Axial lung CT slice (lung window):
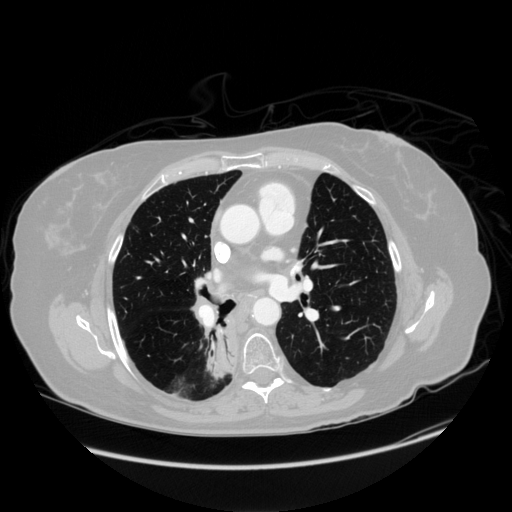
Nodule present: no